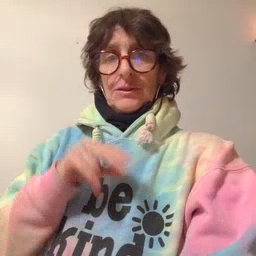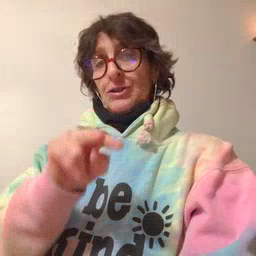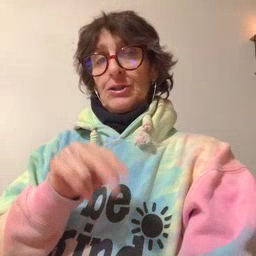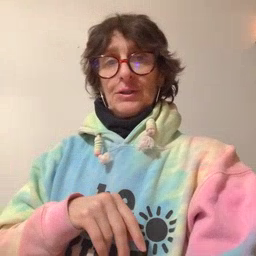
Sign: look